Brain MRI, t2w sequence, axial 2D slice.
Patient: age 37, sex F, weight 95 kg, height 1.95 m
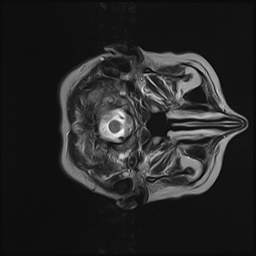